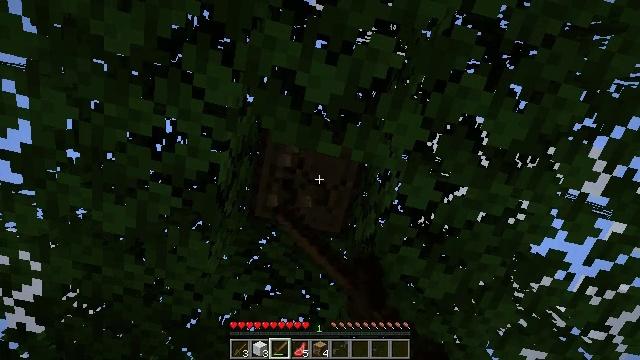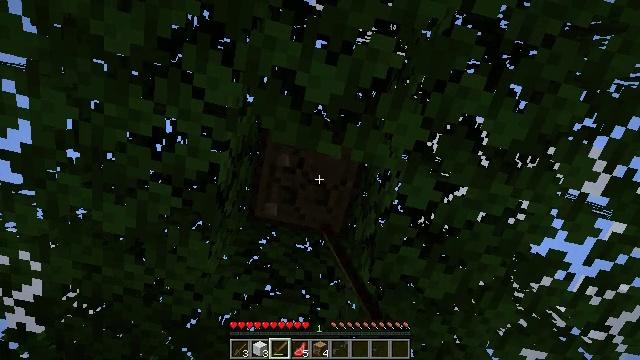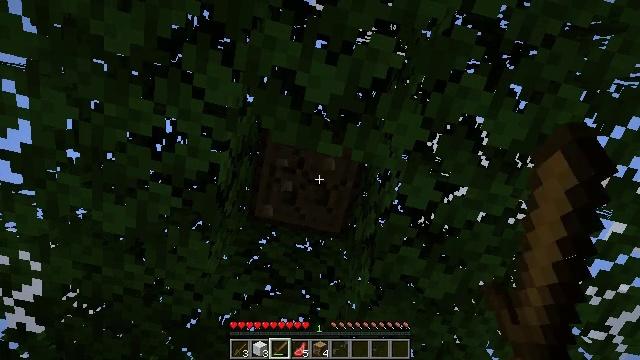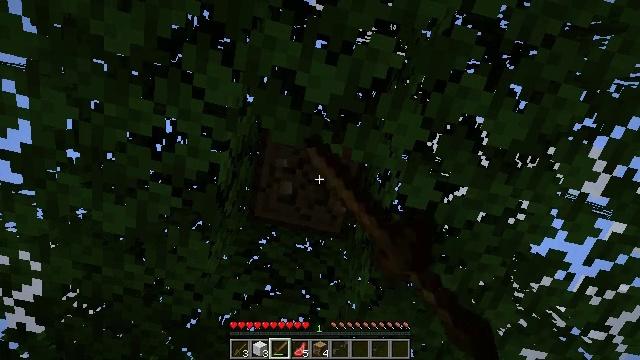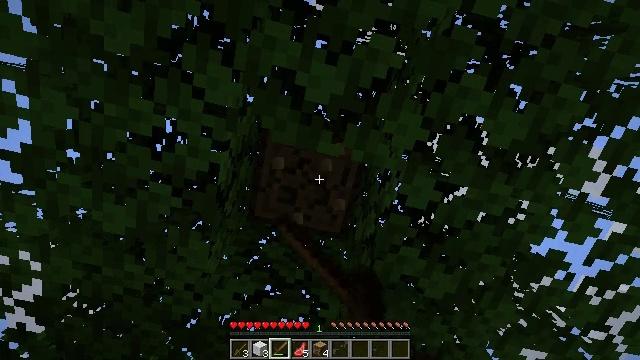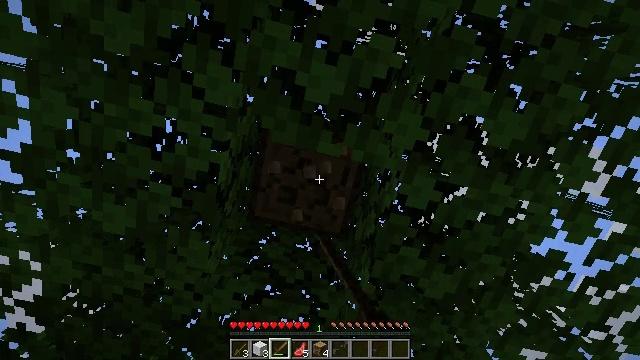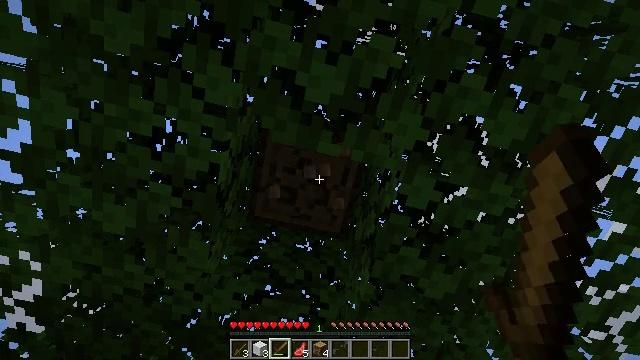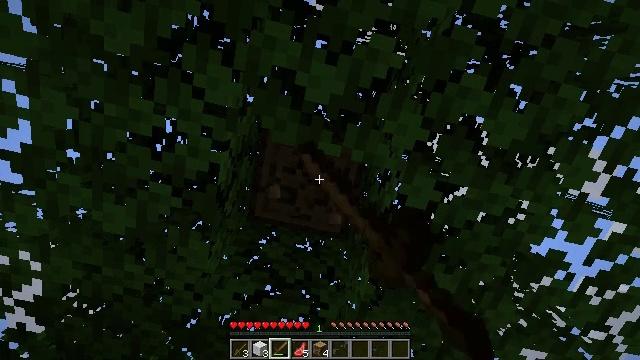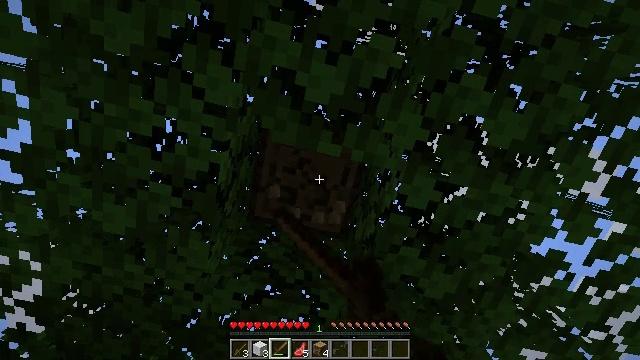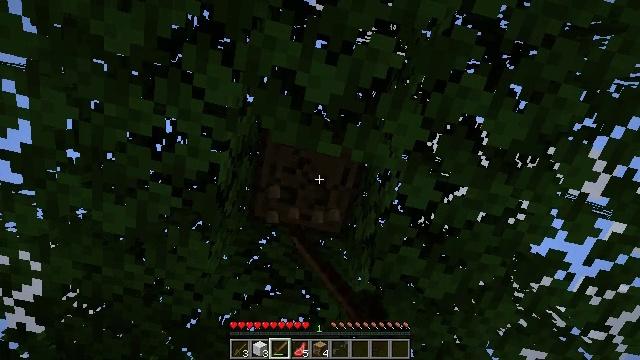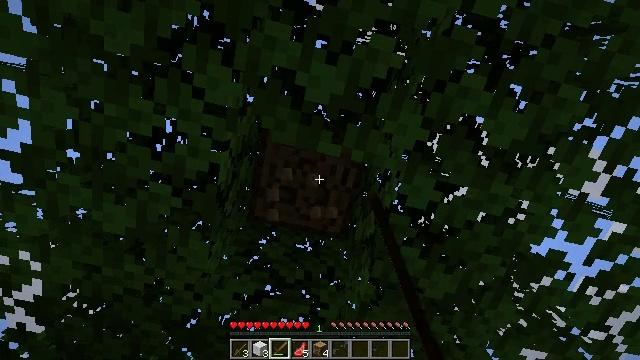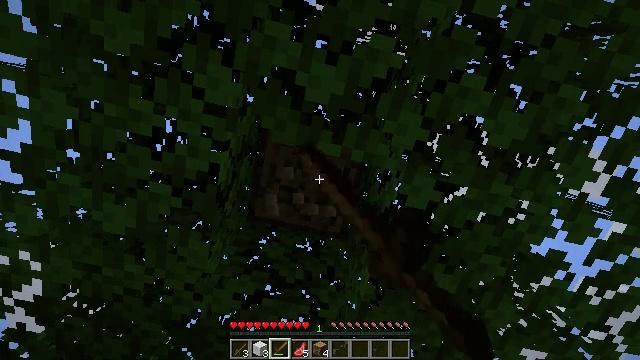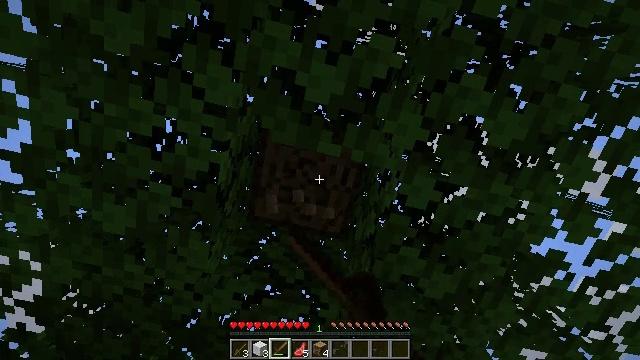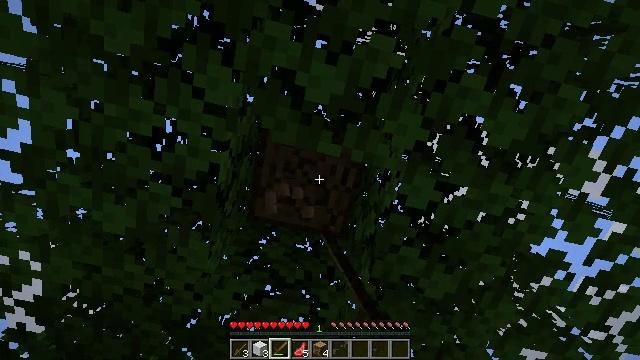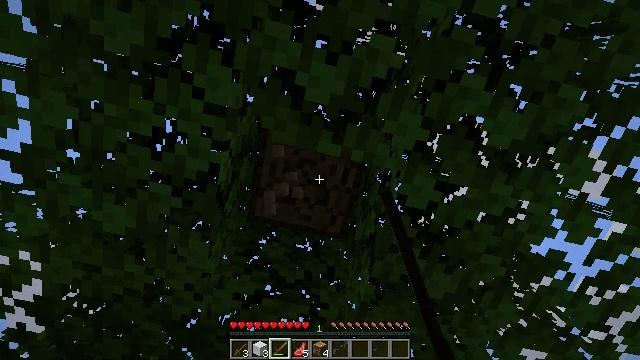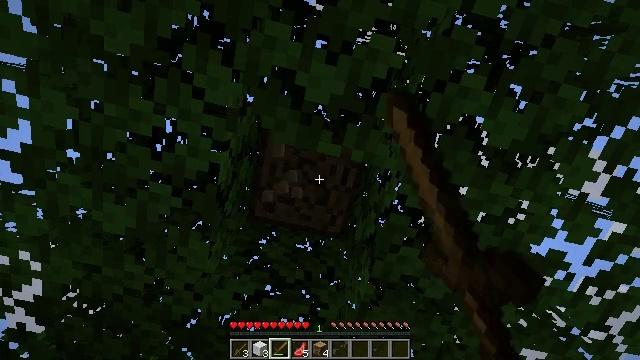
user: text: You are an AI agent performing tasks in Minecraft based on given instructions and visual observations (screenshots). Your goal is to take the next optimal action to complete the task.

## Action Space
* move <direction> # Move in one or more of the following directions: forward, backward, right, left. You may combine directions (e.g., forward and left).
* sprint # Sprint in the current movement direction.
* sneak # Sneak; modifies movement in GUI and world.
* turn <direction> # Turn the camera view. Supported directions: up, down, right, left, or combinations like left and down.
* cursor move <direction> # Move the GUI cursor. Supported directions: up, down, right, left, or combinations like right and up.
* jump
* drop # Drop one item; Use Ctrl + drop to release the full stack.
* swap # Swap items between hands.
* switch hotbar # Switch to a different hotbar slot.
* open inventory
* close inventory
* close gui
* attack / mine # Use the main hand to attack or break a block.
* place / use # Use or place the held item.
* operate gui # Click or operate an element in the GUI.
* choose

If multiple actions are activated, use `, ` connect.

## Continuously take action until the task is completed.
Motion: motion action
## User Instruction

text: Gather oak logs from trees.
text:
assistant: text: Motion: attack / mine
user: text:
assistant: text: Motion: attack / mine
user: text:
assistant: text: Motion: attack / mine
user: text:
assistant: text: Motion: attack / mine
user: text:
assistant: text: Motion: attack / mine
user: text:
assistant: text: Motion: attack / mine
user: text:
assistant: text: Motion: attack / mine
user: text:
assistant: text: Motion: attack / mine
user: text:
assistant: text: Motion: attack / mine
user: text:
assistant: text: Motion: attack / mine
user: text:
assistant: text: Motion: attack / mine
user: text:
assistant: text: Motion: attack / mine
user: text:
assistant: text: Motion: attack / mine
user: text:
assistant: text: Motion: attack / mine
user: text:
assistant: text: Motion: attack / mine
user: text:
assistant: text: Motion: attack / mine
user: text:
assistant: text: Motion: attack / mine
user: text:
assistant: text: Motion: attack / mine
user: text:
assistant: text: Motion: attack / mine
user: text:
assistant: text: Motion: attack / mine
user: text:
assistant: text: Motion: attack / mine
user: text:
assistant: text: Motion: attack / mine
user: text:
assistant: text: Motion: attack / mine
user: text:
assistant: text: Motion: attack / mine
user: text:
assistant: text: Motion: attack / mine
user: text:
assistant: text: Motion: attack / mine
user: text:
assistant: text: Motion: attack / mine
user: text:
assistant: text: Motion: attack / mine
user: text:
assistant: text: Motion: attack / mine
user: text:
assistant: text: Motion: attack / mine